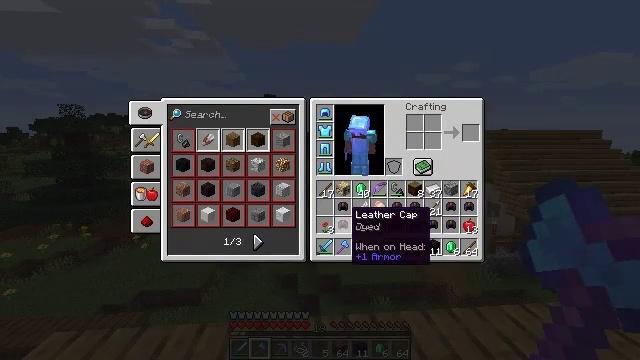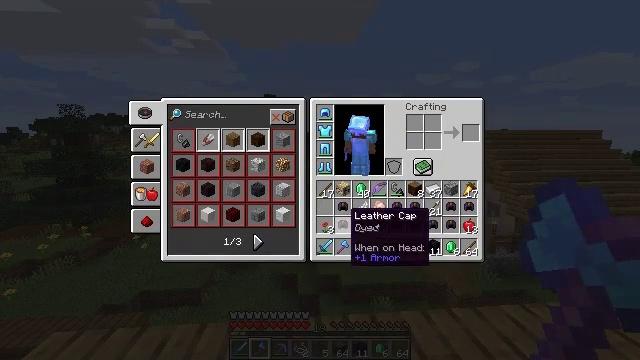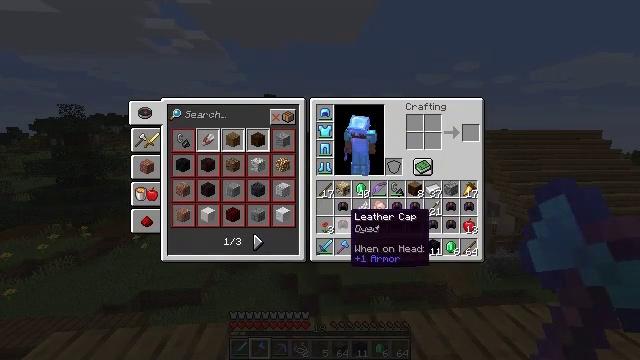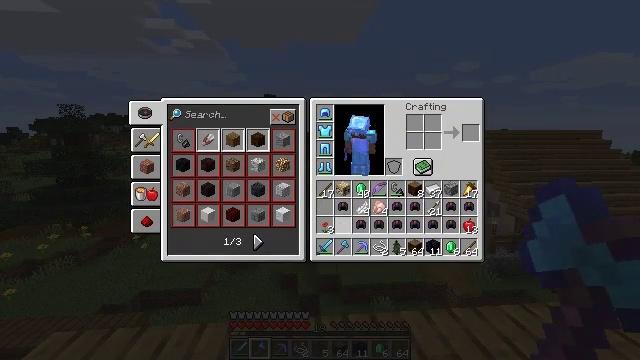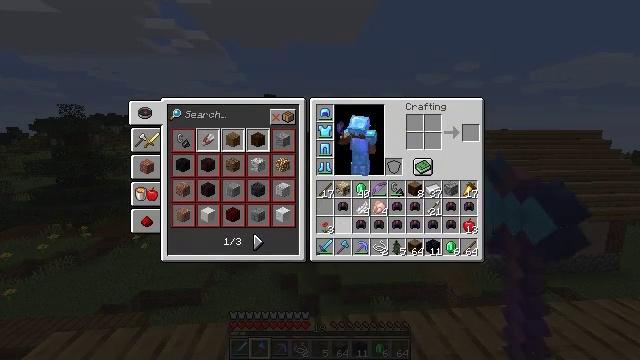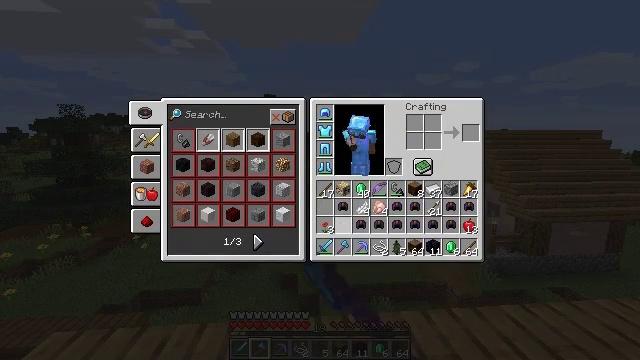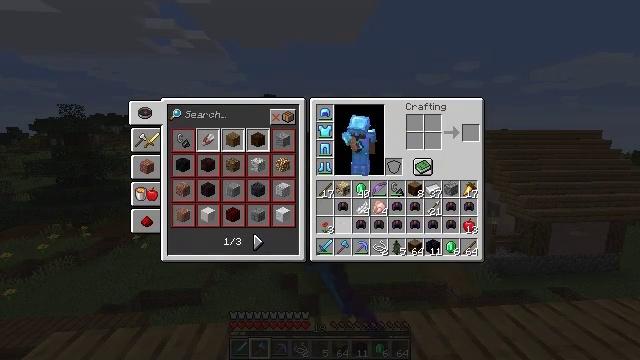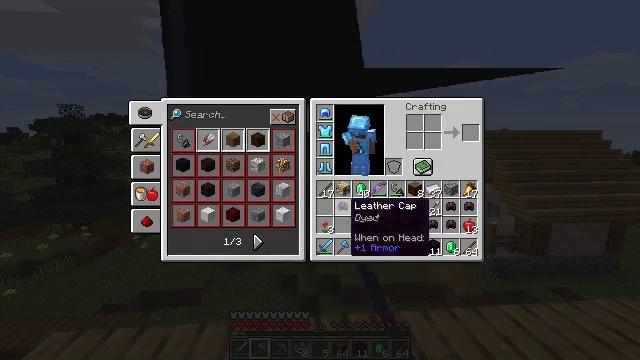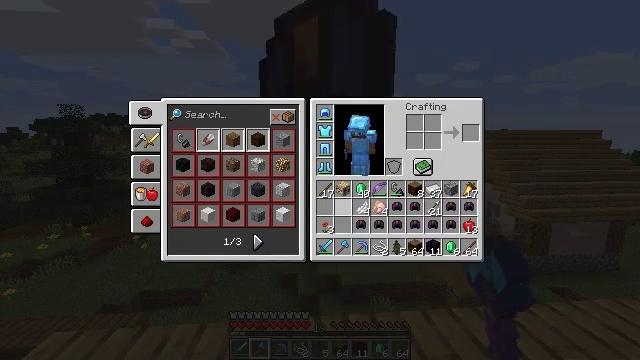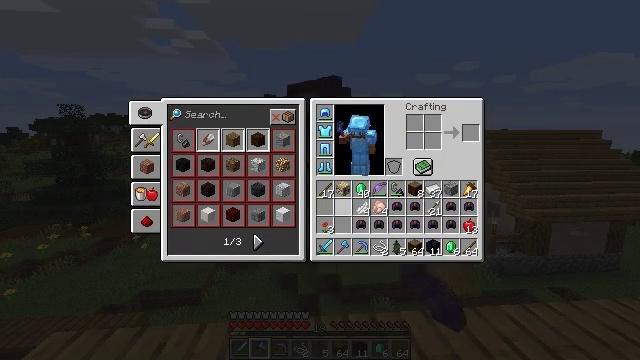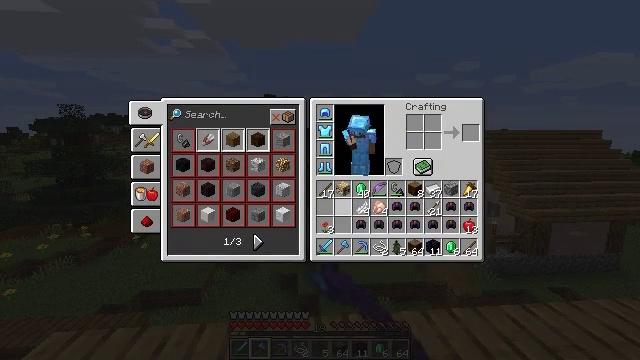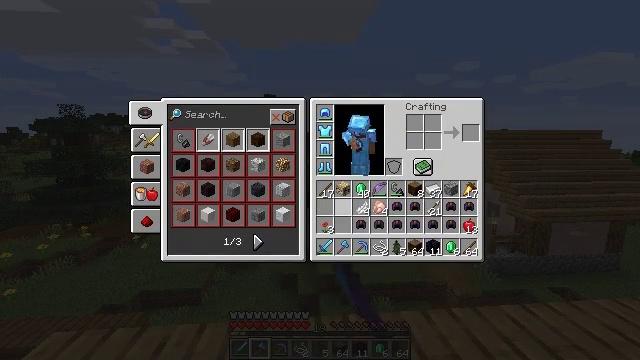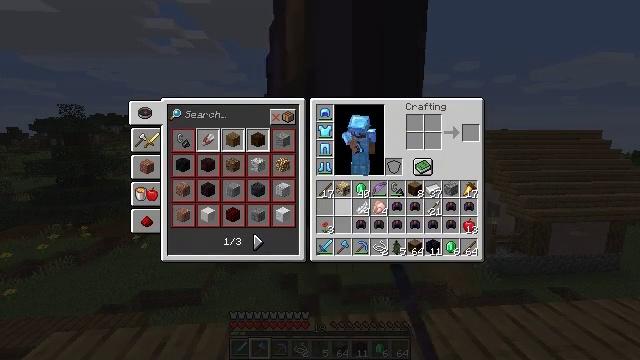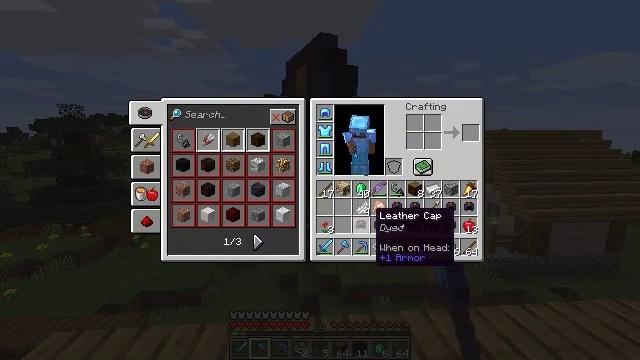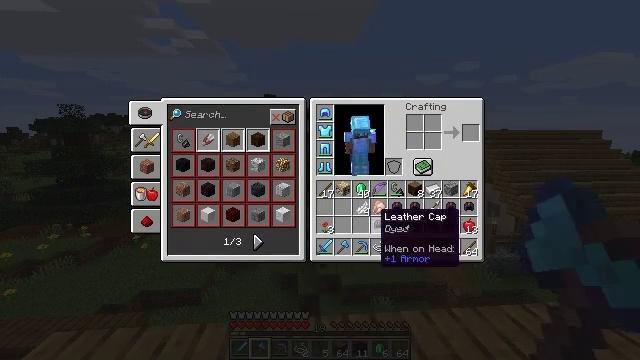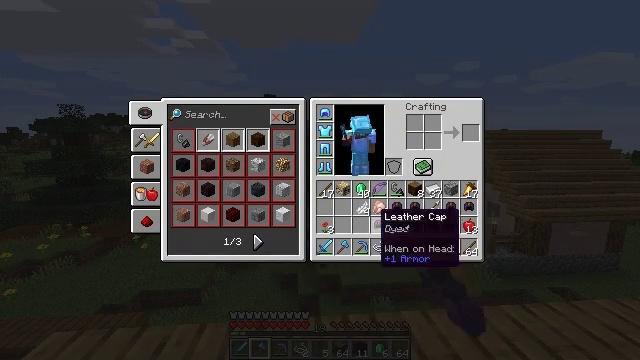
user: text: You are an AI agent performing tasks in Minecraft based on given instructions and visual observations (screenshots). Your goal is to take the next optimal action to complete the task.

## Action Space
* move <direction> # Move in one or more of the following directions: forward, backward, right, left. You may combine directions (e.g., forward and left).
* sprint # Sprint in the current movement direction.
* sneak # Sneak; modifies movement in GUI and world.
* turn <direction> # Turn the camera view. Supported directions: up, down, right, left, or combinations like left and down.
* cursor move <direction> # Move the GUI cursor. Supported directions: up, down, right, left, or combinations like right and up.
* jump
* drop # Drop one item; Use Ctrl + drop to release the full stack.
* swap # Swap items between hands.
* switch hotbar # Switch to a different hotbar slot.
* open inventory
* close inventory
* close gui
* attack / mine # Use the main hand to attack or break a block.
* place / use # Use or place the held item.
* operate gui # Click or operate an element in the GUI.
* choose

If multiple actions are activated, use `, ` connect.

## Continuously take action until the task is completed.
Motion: motion action
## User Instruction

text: Remove a leather helmet from the inventory.
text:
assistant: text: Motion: sprint
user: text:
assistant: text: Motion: sprint
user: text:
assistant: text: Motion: sprint, drop
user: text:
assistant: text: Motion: sprint, drop
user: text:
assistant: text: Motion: sprint, drop
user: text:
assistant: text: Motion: sprint
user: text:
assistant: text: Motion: sprint
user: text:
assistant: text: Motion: sprint, drop
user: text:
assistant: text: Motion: sprint, drop
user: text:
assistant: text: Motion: sprint, drop
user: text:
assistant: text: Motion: sprint, drop
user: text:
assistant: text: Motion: sprint
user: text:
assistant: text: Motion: sprint, cursor move right and down
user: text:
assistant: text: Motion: sprint, drop
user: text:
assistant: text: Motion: sprint, drop
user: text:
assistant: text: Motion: sprint, drop
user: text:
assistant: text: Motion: sprint
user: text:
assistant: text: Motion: sprint, cursor move right, drop
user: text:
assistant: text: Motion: sprint, drop
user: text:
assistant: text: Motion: sprint, cursor move right, drop
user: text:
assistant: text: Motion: sprint
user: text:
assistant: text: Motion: sprint, drop
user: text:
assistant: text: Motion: sprint, drop
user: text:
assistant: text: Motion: sprint, drop
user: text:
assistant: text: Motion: sprint
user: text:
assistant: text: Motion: sprint, drop
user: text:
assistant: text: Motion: sprint, drop
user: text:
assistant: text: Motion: sprint, drop
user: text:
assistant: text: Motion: sprint
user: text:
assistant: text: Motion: sprint, drop